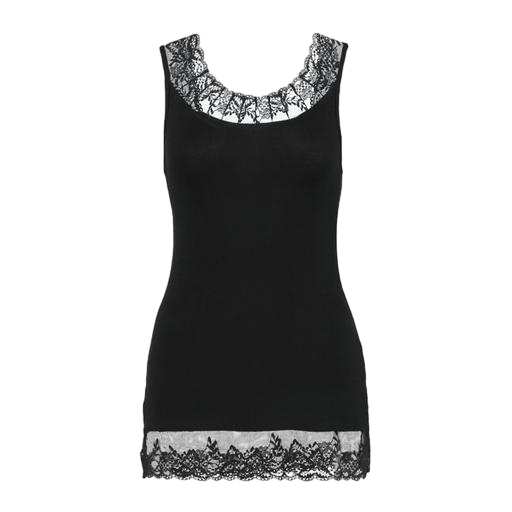
black lace-trim tank top, black lace-trim tank, black curve cami rib lace, white background